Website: crate-barrel
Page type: customer-info-address
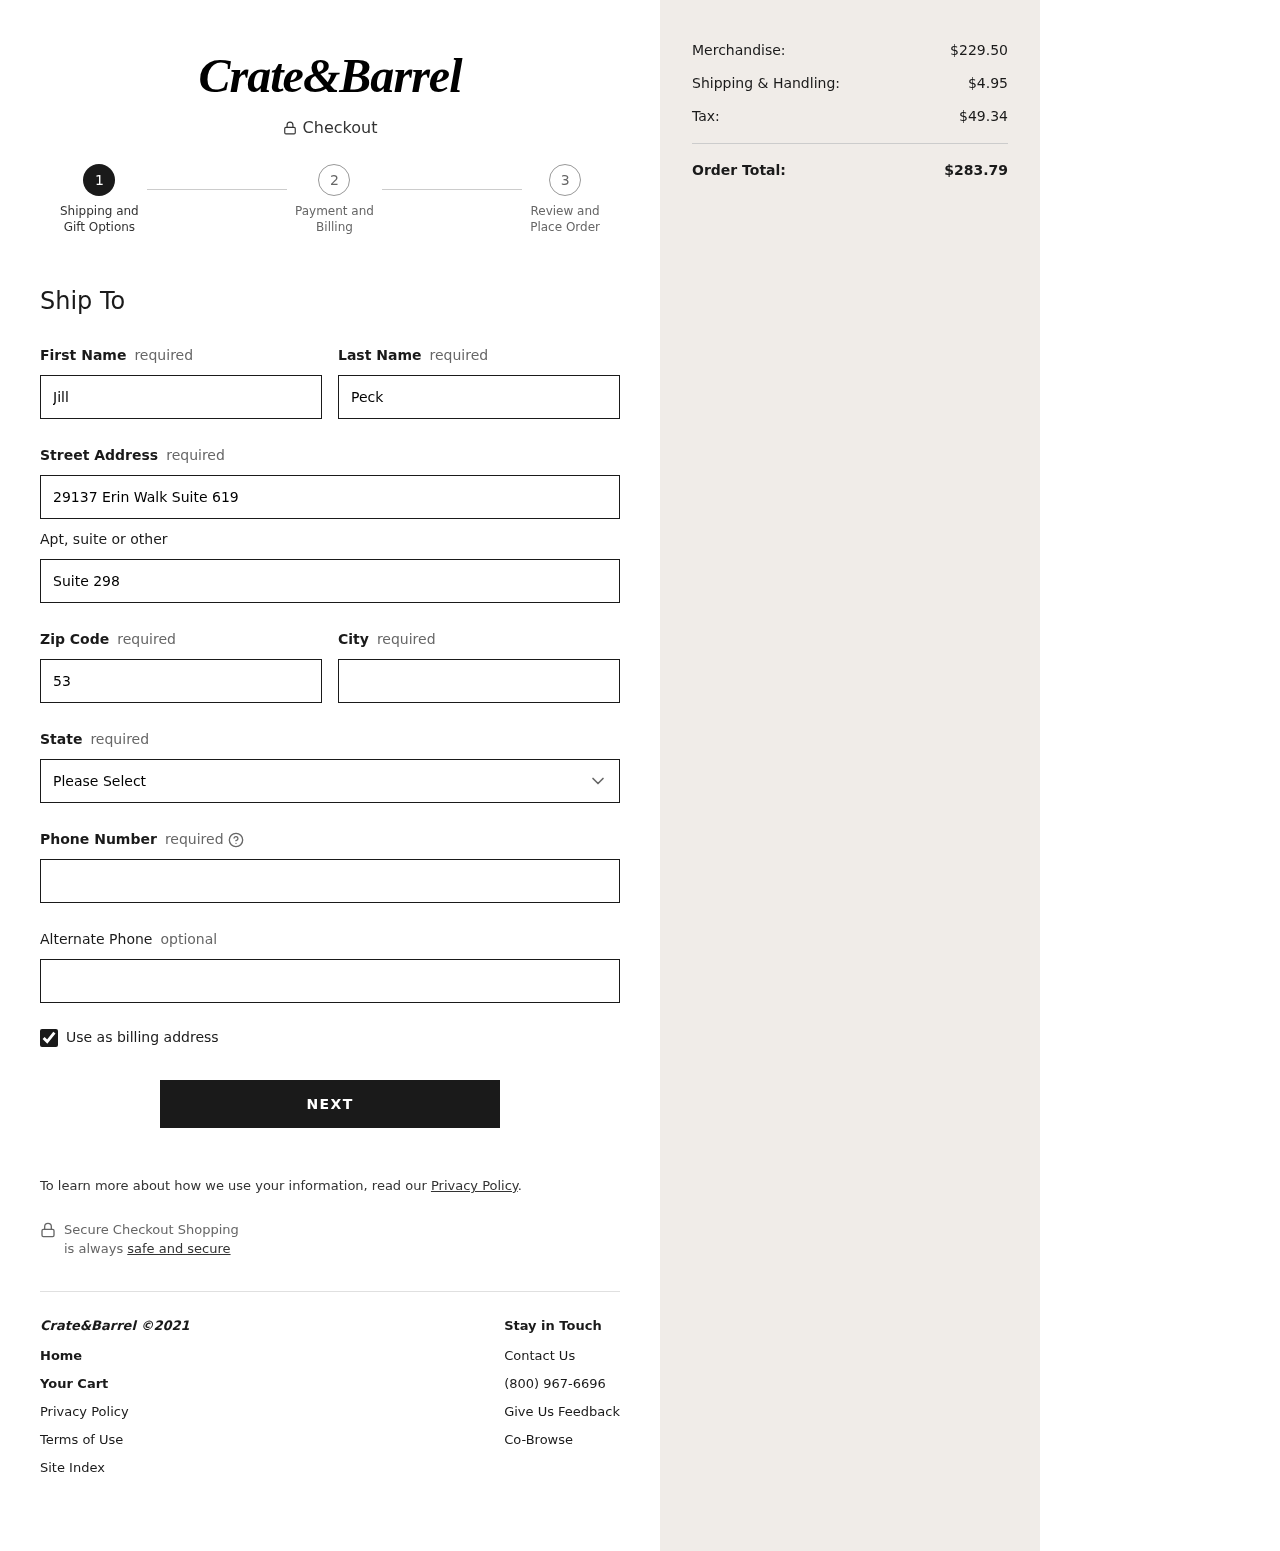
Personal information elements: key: PII_STATE
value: New York
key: PII_FIRSTNAME
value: Jill
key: PII_LASTNAME
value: Peck
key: PII_STREET
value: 29137 Erin Walk Suite 619
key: PII_STREET2
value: Suite 298
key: PII_POSTCODE
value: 53478
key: PII_CITY
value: East Stephenland
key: PII_PHONE
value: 9182032273
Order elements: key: ORDER_SUBTOTAL
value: $229.50
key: ORDER_SHIPPING_COST
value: $4.95
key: ORDER_TAX
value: $49.34
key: ORDER_TOTAL
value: $283.79